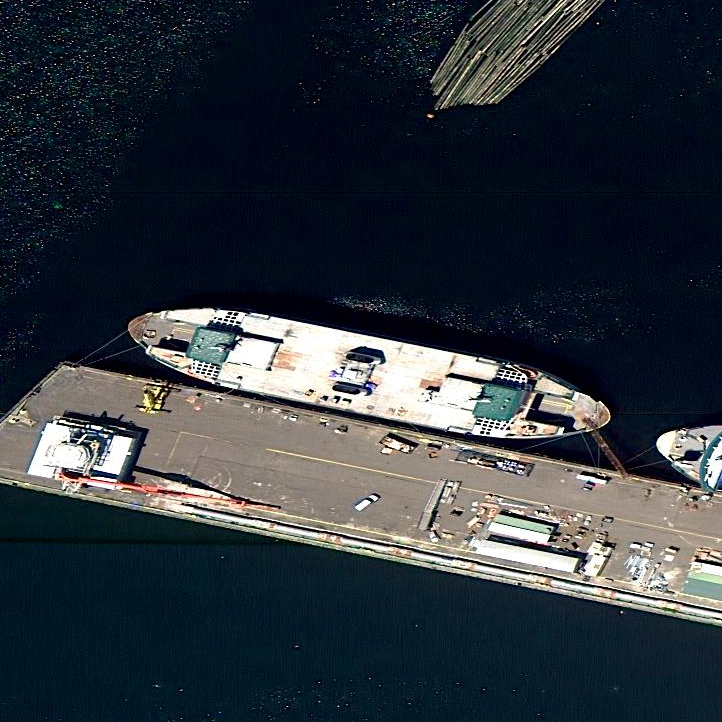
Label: Cargo_ship